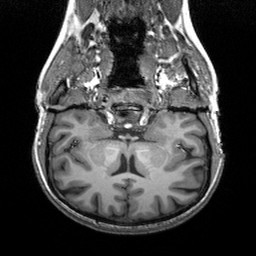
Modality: T1w
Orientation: sagittal